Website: apple
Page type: stored-credit-cards
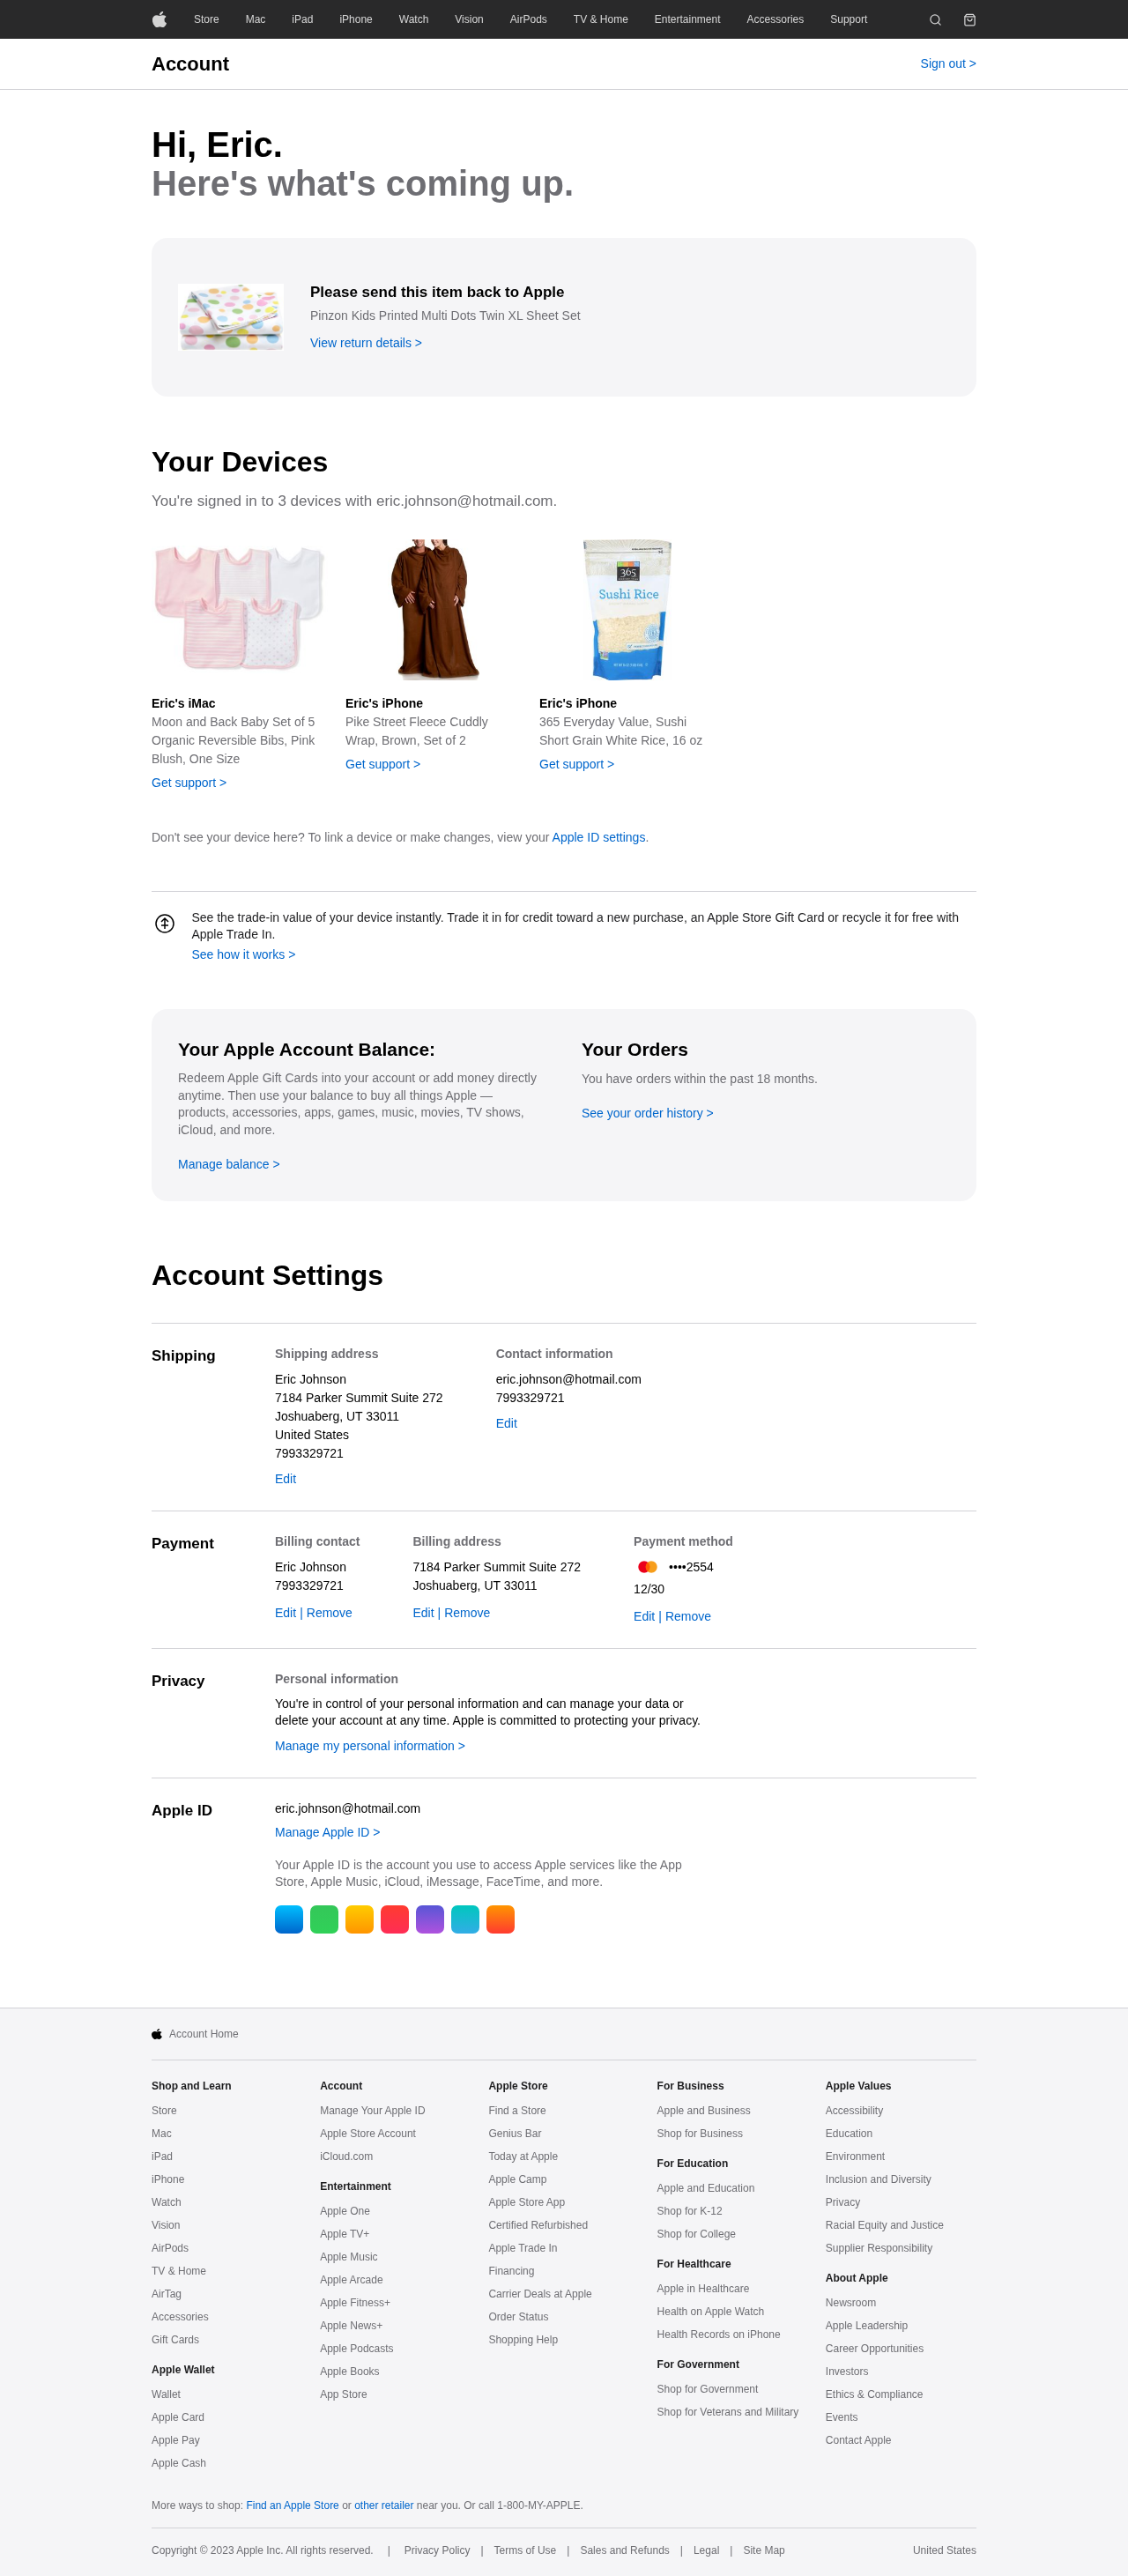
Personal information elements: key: PII_CARD_EXPIRY
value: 12/30
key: PII_CARD_LAST4
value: ••••2554
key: PII_CITY_STATE_ZIP
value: Joshuaberg, UT 33011
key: PII_COUNTRY
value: United States
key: PII_EMAIL
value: eric.johnson@hotmail.com
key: PII_FIRSTNAME
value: Eric
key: PII_FULLNAME
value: Eric Johnson
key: PII_PHONE
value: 7993329721
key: PII_STREET
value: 7184 Parker Summit Suite 272
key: PII_FIRSTNAME2
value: Eric
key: PII_FIRSTNAME3
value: Eric
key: PII_EMAIL2
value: eric.johnson@hotmail.com
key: PII_PHONE2
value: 7993329721
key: PII_FULLNAME2
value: Eric Johnson
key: PII_PHONE3
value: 7993329721
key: PII_STREET2
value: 7184 Parker Summit Suite 272
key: PII_CITY_STATE_ZIP2
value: Joshuaberg, UT 33011
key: PII_EMAIL3
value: eric.johnson@hotmail.com
Product elements: key: PRODUCT1_NAME
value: Pinzon Kids Printed Multi Dots Twin XL Sheet Set
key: PRODUCT2_NAME
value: Moon and Back Baby Set of 5 Organic Reversible Bibs, Pink Blush, One Size
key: PRODUCT3_NAME
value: Pike Street Fleece Cuddly Wrap, Brown, Set of 2
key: PRODUCT4_NAME
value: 365 Everyday Value, Sushi Short Grain White Rice, 16 oz